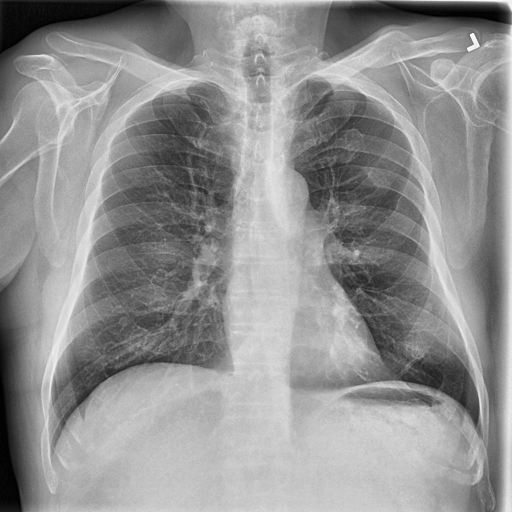
Finding: NORMAL